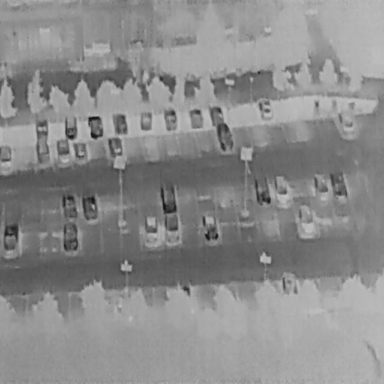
There are 29 Cars in the infrared image.